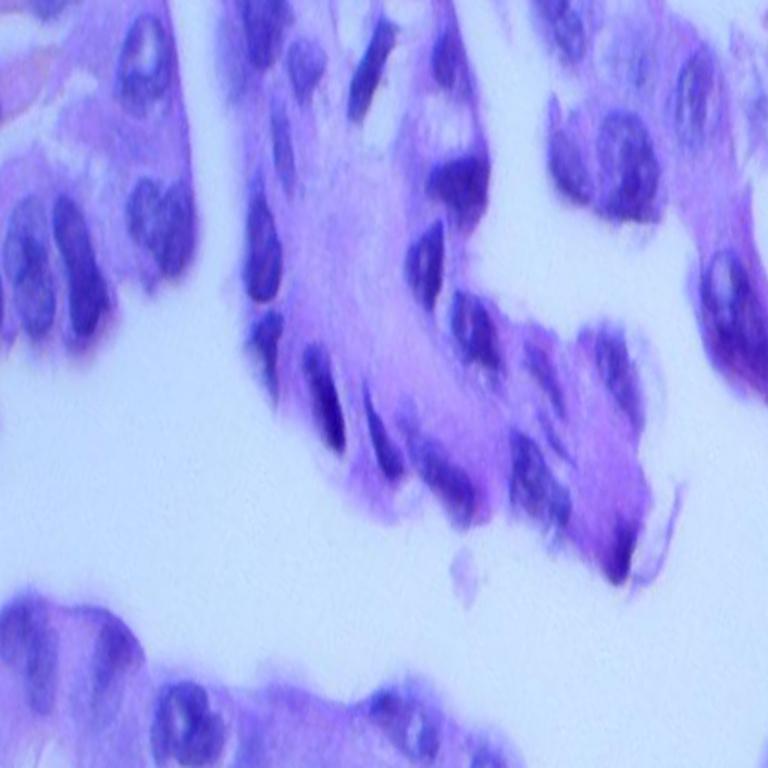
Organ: lung
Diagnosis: adenocarcinomas